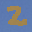
Label: 2